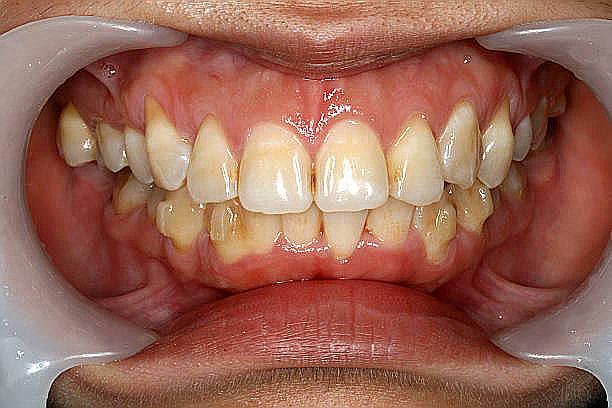
Condition: Calculus